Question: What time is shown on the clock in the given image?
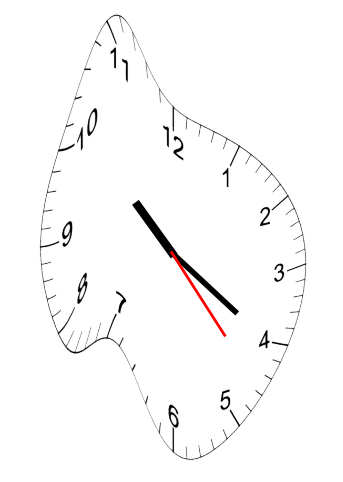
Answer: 10:20:23